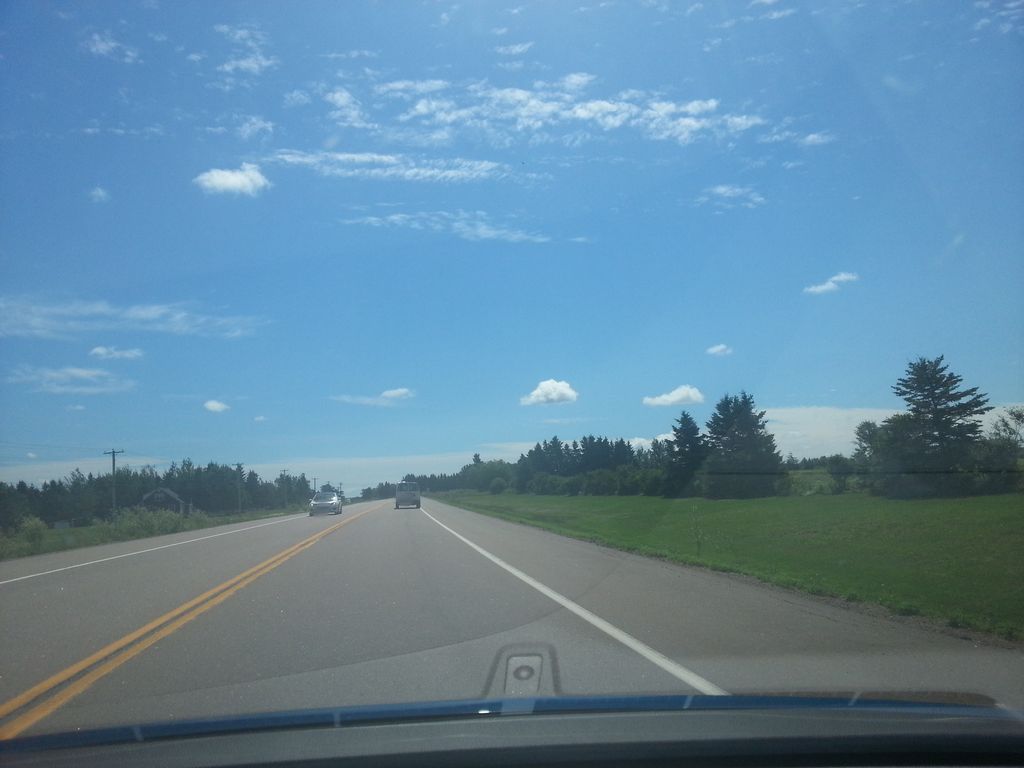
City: charlottetown